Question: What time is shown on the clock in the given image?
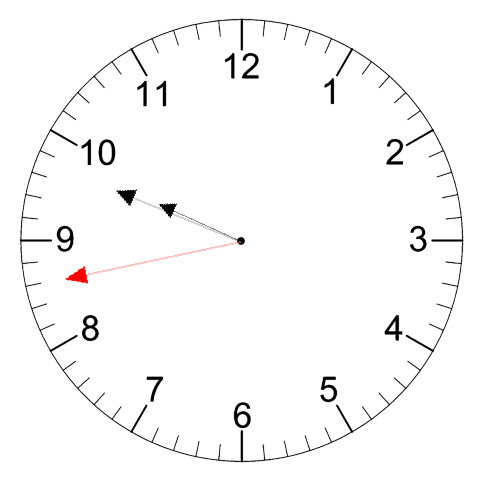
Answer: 09:48:43